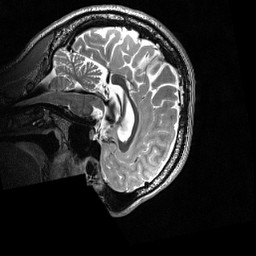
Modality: T2w
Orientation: sagittal
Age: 21
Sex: male
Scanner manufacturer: siemens
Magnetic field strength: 3 T
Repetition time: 3.2 s
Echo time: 0.56 s